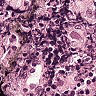
Metastatic tissue present: no